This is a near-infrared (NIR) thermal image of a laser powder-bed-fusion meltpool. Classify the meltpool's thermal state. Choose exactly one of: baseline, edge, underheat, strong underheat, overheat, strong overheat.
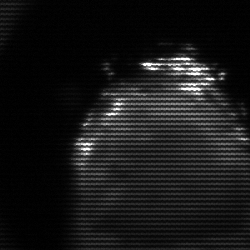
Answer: edge